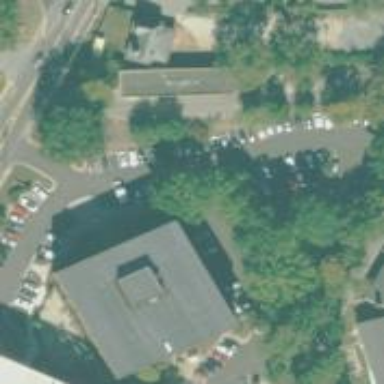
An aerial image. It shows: Commercial building.